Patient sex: F
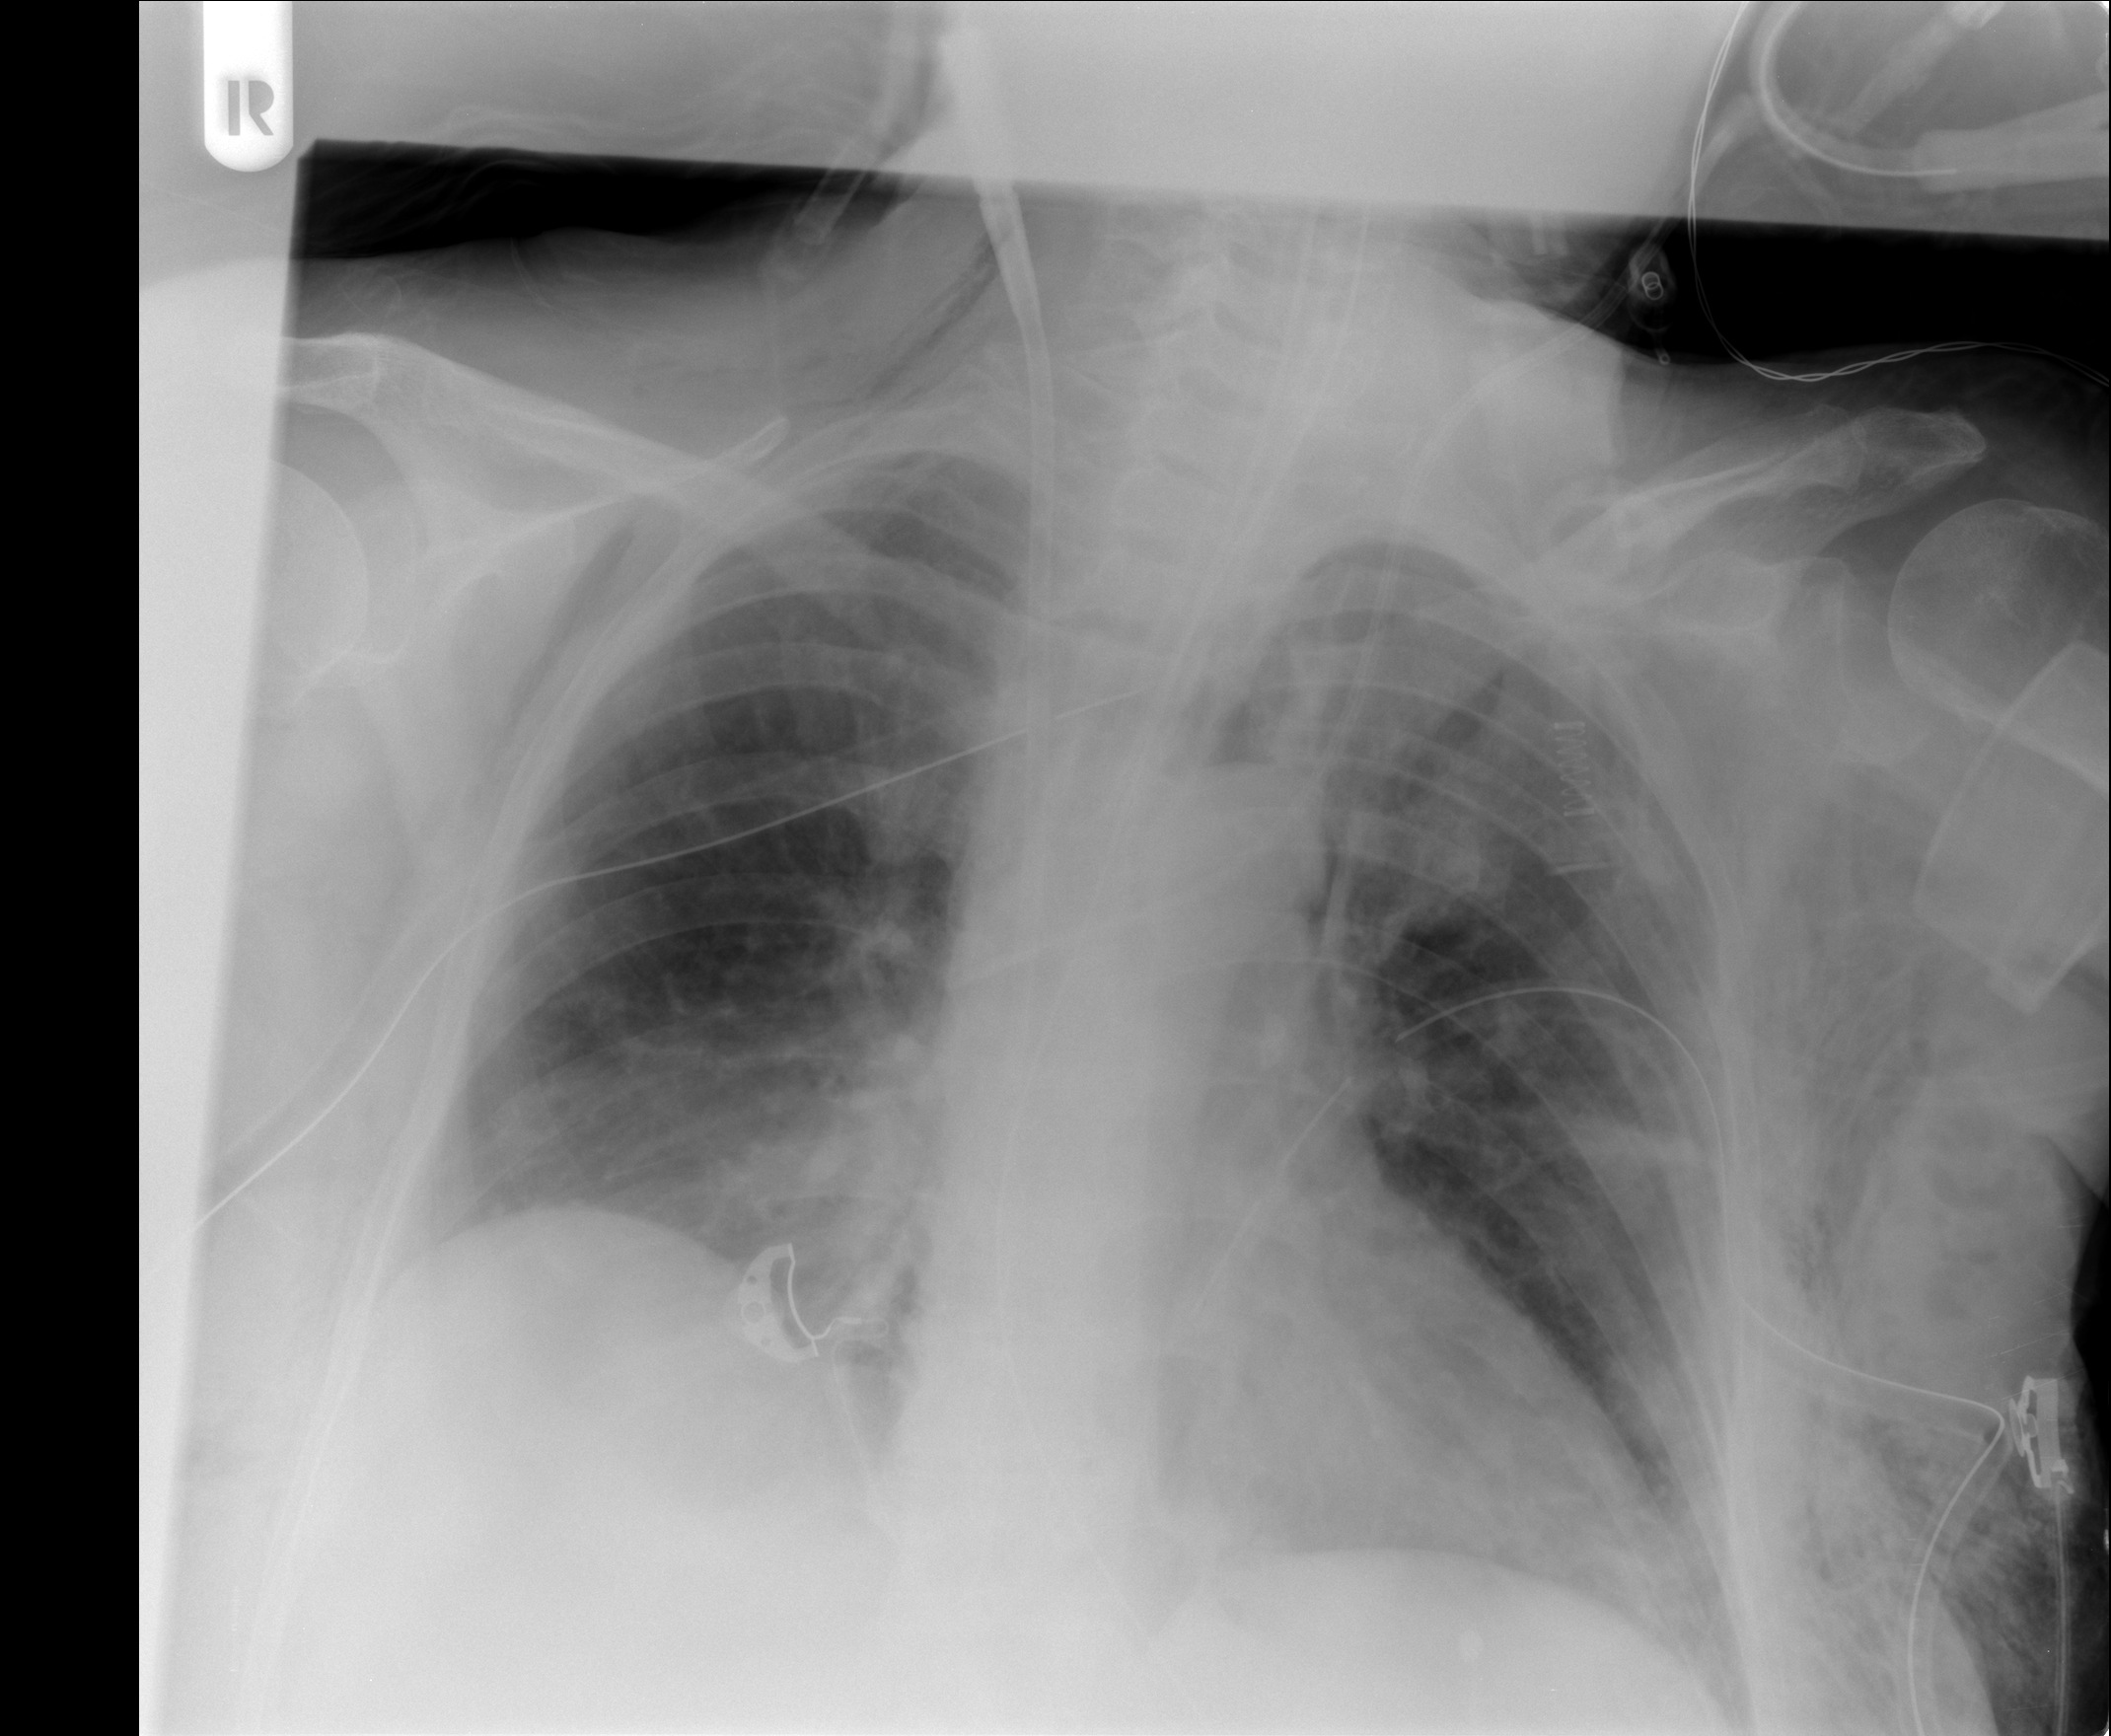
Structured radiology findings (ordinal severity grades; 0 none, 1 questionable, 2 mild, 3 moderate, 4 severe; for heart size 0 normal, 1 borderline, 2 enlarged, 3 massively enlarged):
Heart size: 0
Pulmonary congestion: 2
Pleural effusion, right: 0
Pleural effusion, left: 0
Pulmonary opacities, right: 2
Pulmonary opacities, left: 0
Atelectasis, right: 2
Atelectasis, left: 0